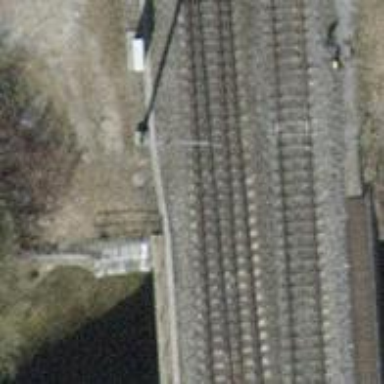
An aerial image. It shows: Single-track electrified railway with contact line.